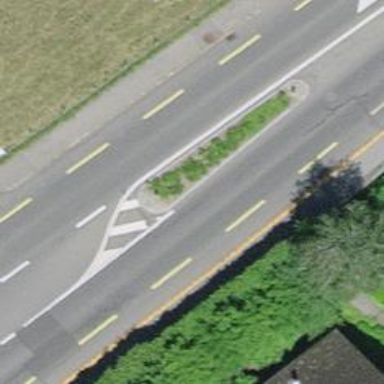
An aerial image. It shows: Traffic calming island.